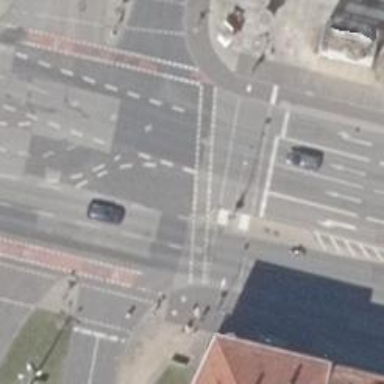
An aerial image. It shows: Road crossing with traffic signals.